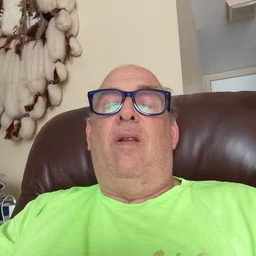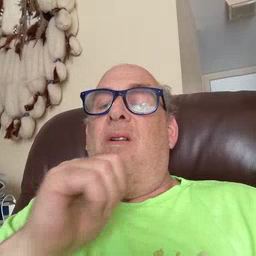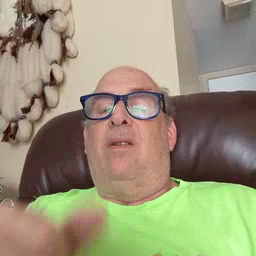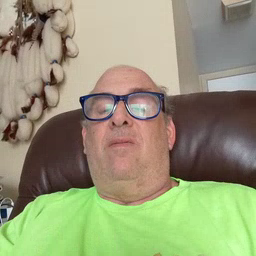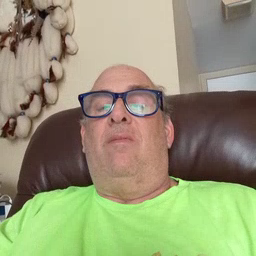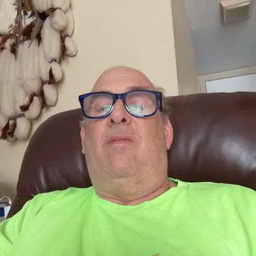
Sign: not